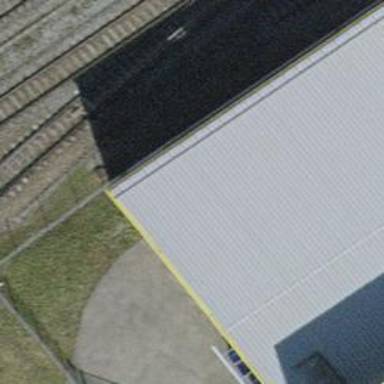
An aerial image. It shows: Single-track railway spur.